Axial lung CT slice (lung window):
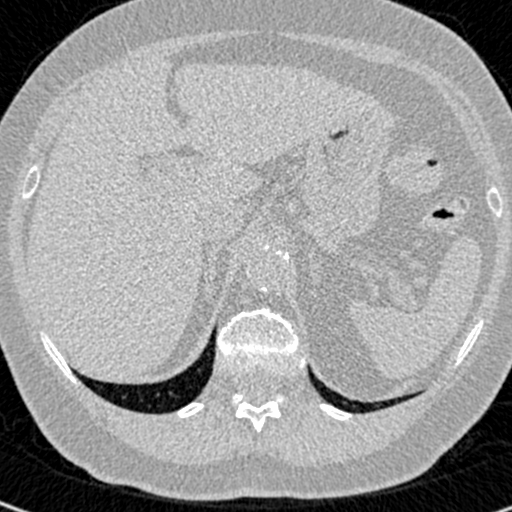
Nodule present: no